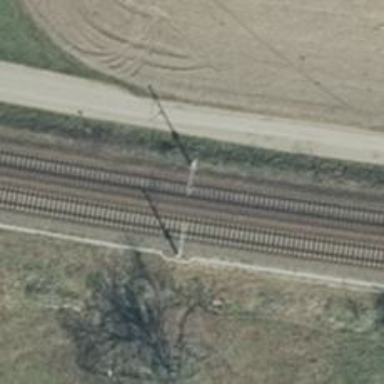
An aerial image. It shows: Milestone along the railway track with catenary mast.